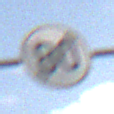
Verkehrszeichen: EndeGeschwindigkeit80
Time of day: Midday
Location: Outdoor (Nature)
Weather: PartlyCloudy
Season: NotSpecified
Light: Natural